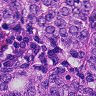
Metastatic tissue present: yes